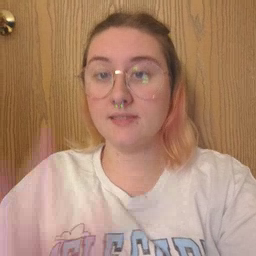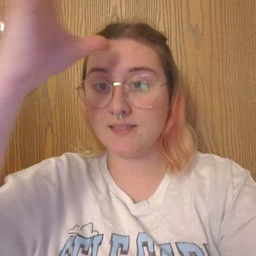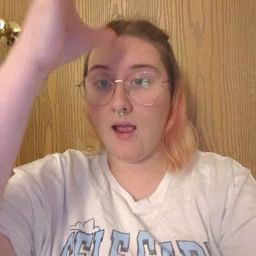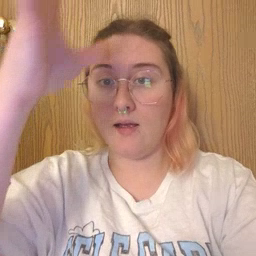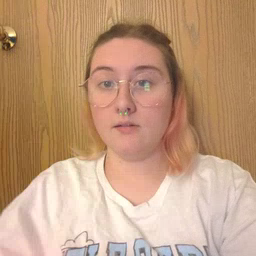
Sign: dad